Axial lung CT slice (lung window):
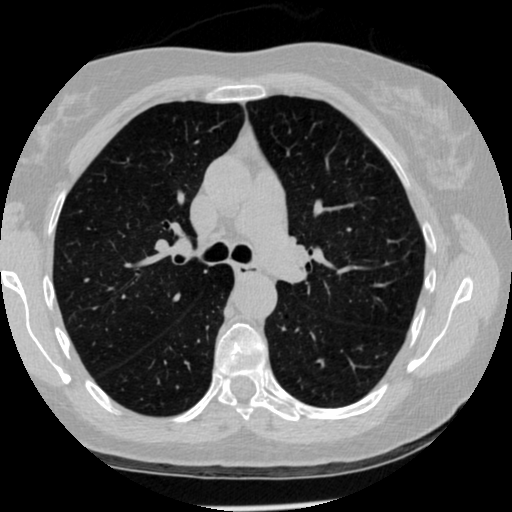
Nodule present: no